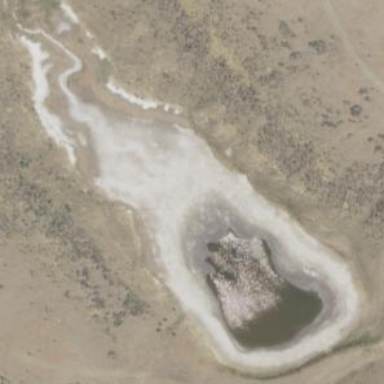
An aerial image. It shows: Reservoir.